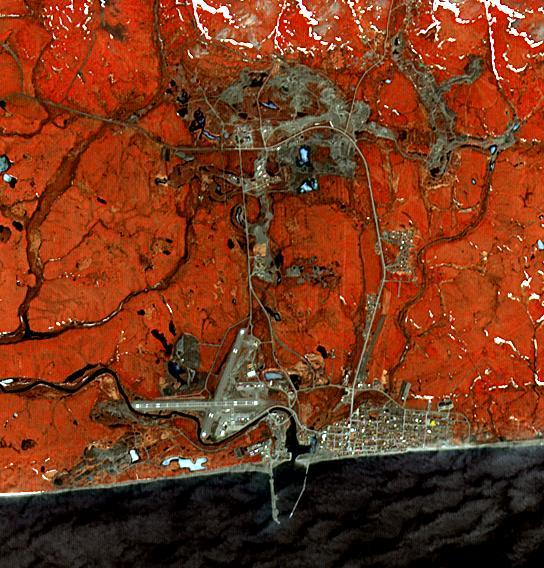
Nome, Alaska Earth, Terra